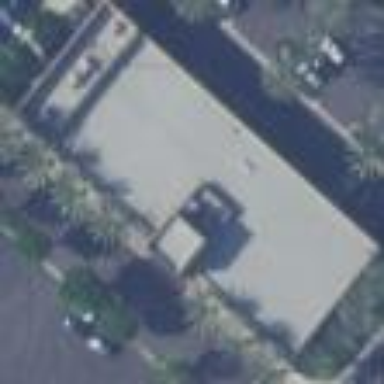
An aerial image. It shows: Retail building that houses furniture shop.